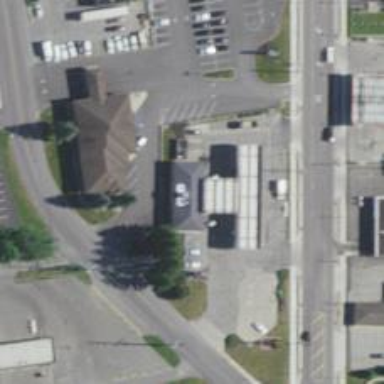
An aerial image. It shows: Convenience shop.